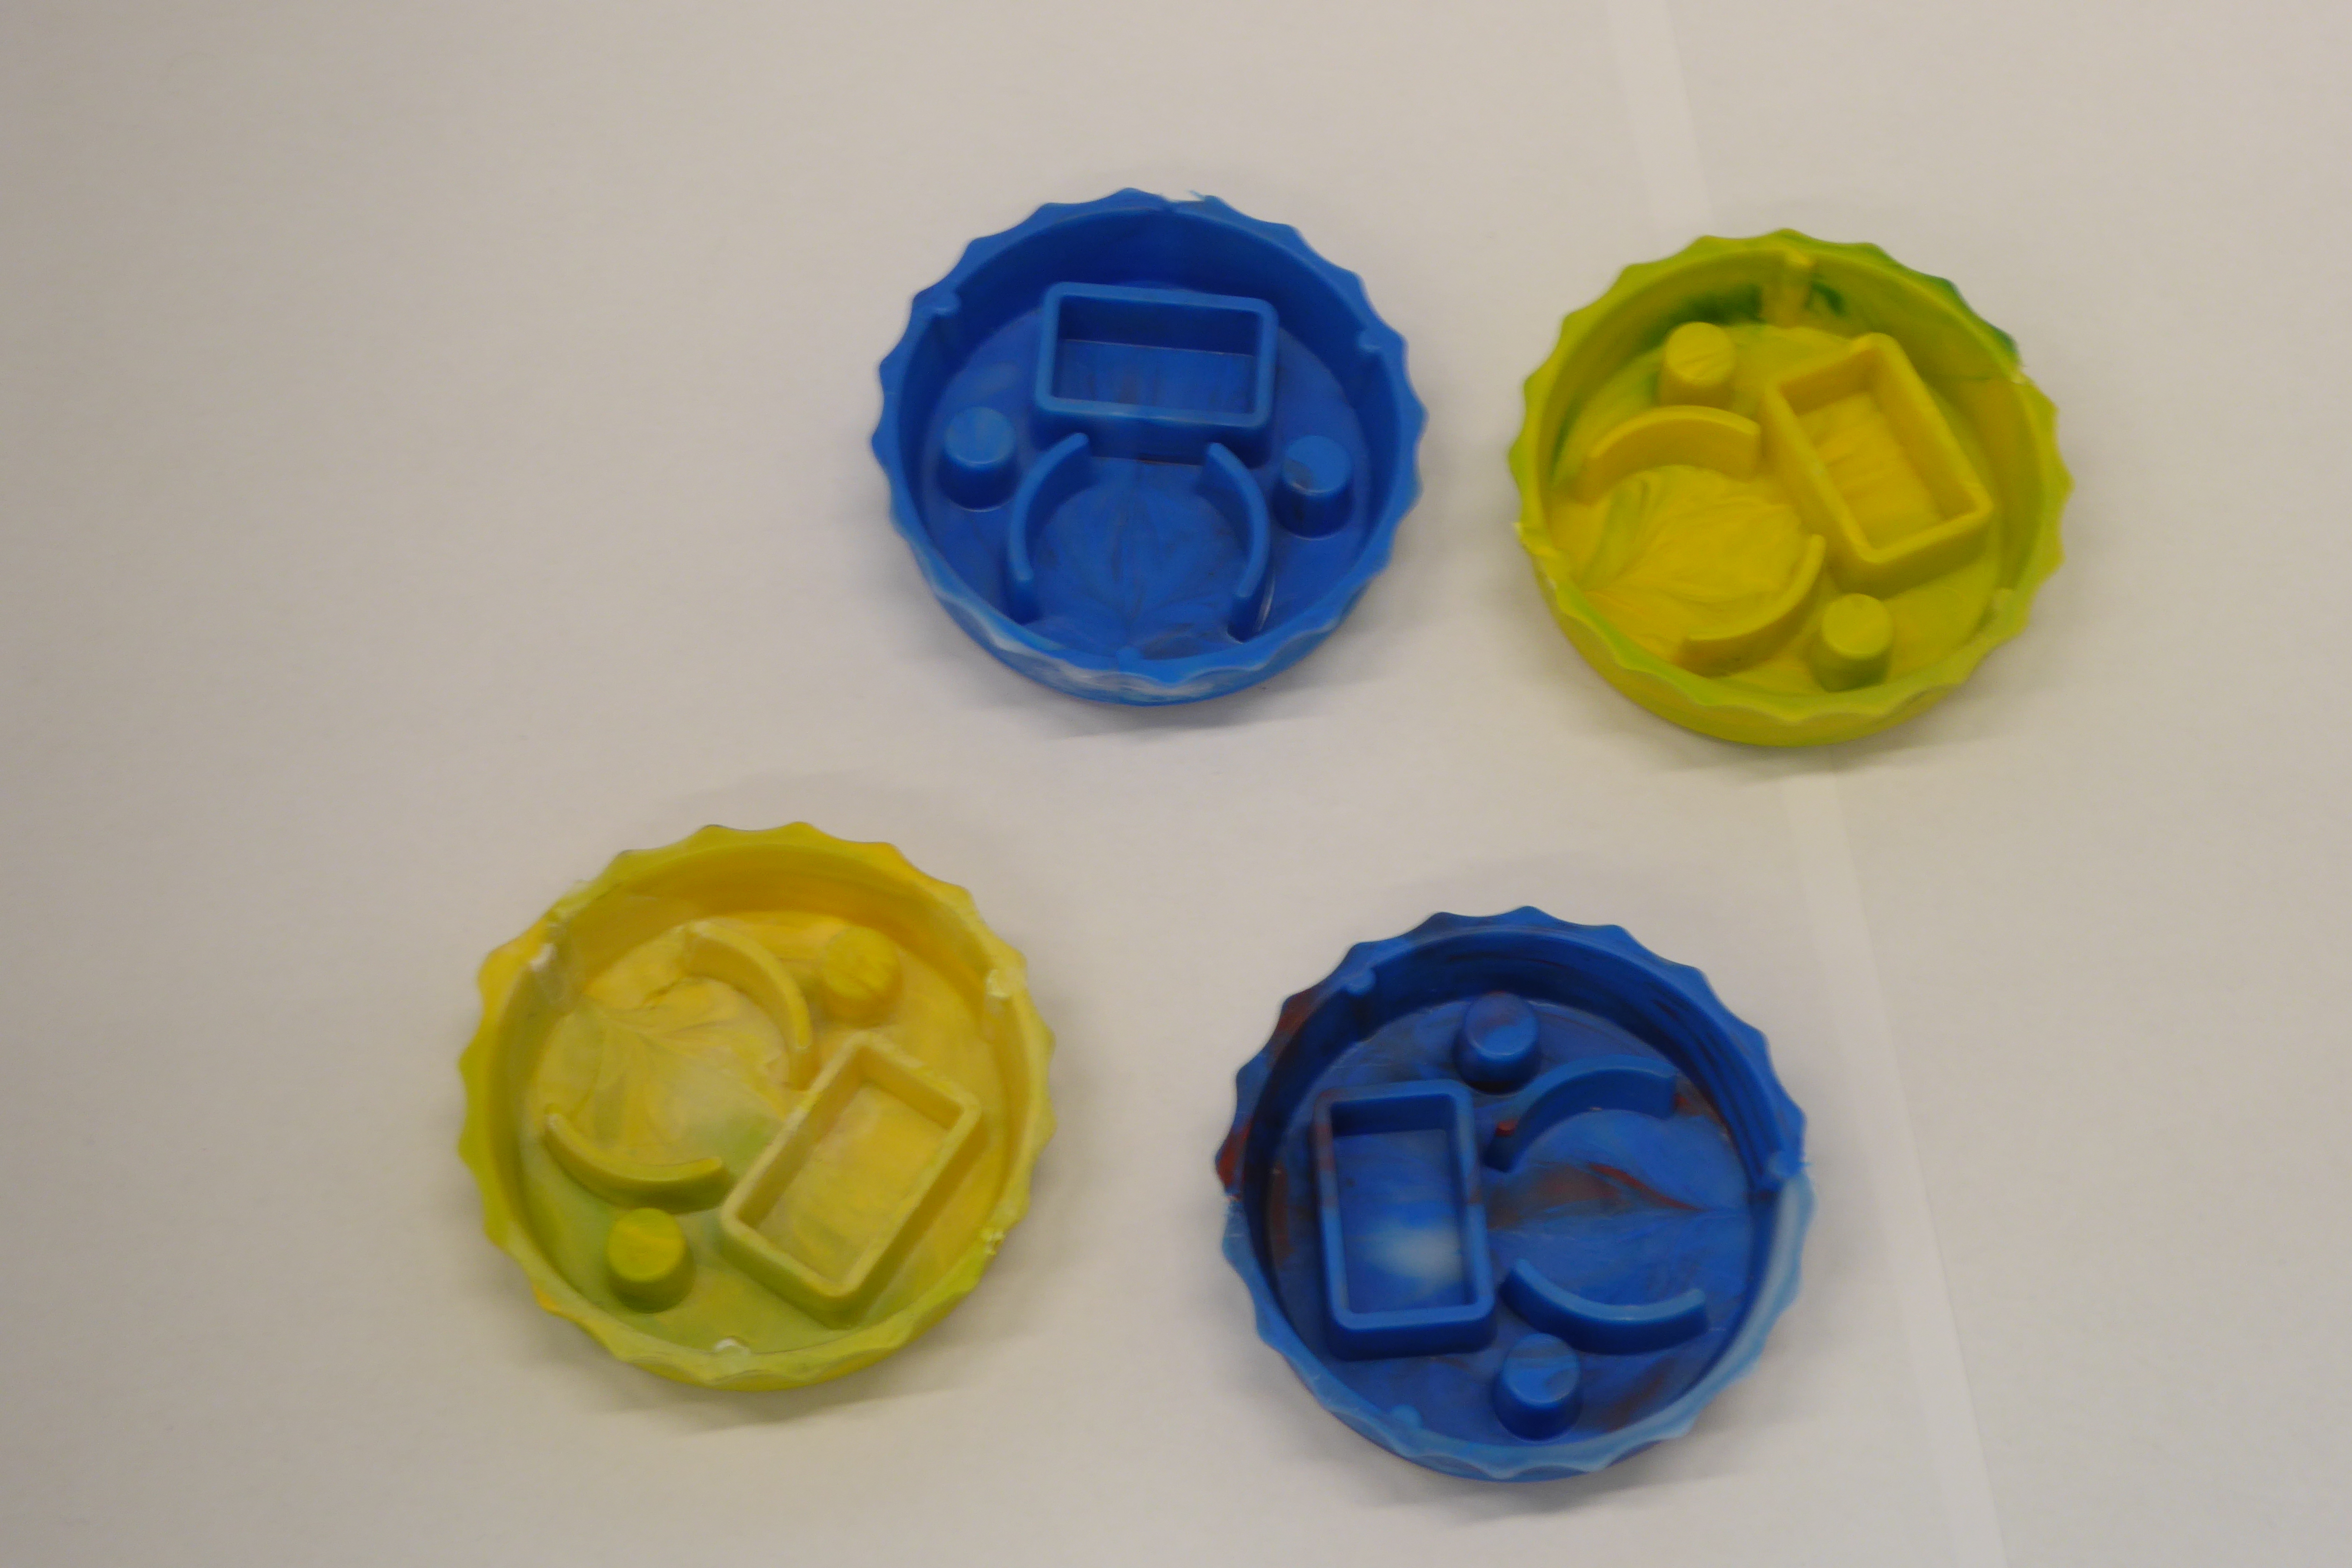
Label: Bottle Opener - Cover